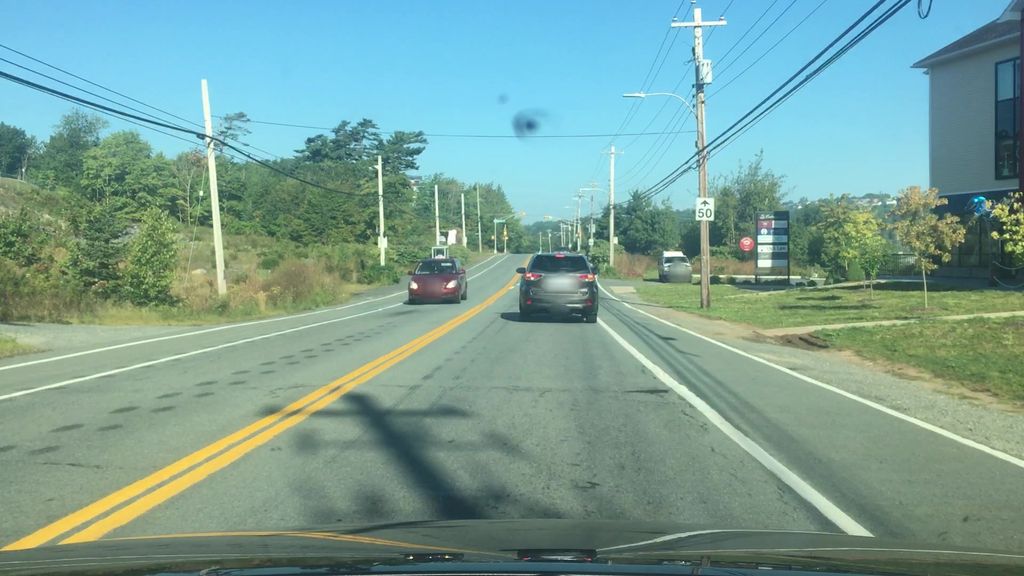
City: halifax